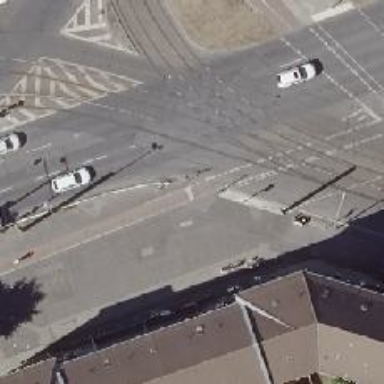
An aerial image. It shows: Road with traffic signals.